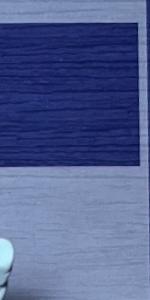
Label: Empty